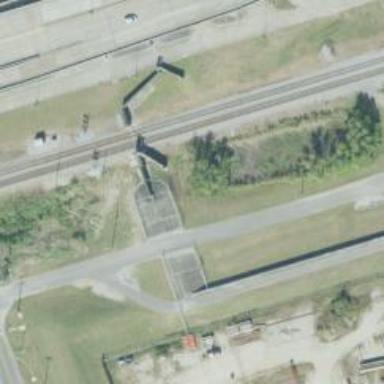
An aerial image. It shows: Lock gate along waterway.